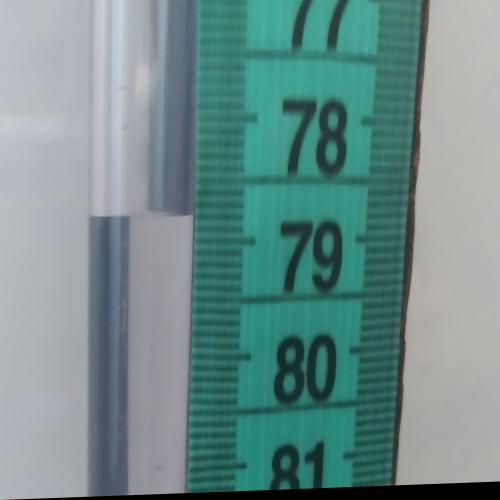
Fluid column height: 78.8 cm